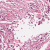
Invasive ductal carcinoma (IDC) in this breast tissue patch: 1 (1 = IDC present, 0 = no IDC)